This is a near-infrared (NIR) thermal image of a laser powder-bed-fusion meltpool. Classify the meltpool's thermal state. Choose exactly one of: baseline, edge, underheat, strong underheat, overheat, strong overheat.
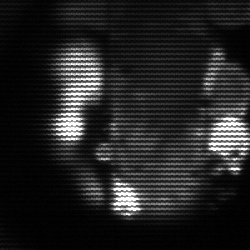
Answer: strong underheat